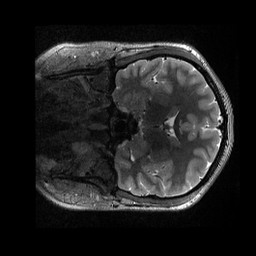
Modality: T2w
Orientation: coronal
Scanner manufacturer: siemens
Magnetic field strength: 3 T
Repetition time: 3.2 s
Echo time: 0.564 s